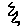
Label: zigzag